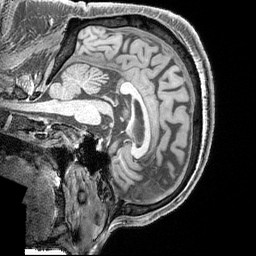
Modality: T1w
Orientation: sagittal
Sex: male
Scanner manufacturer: siemens
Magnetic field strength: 3 T
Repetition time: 2.3 s
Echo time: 0.00226 s